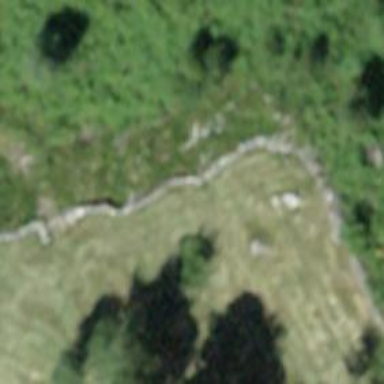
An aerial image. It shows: Wall made of dry stone.